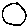
Label: moon